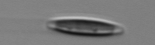
Label: pennate